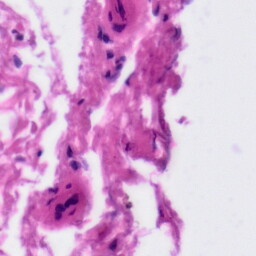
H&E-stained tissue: Tonsil